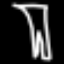
Label: pants